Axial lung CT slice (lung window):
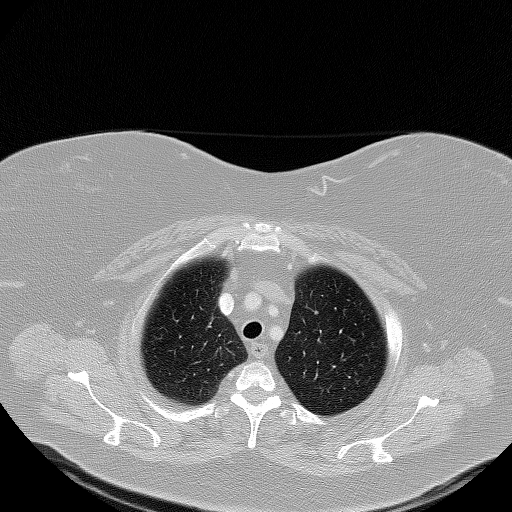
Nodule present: no